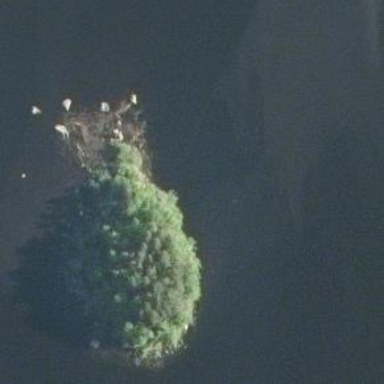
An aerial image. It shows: Islet.